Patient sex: F
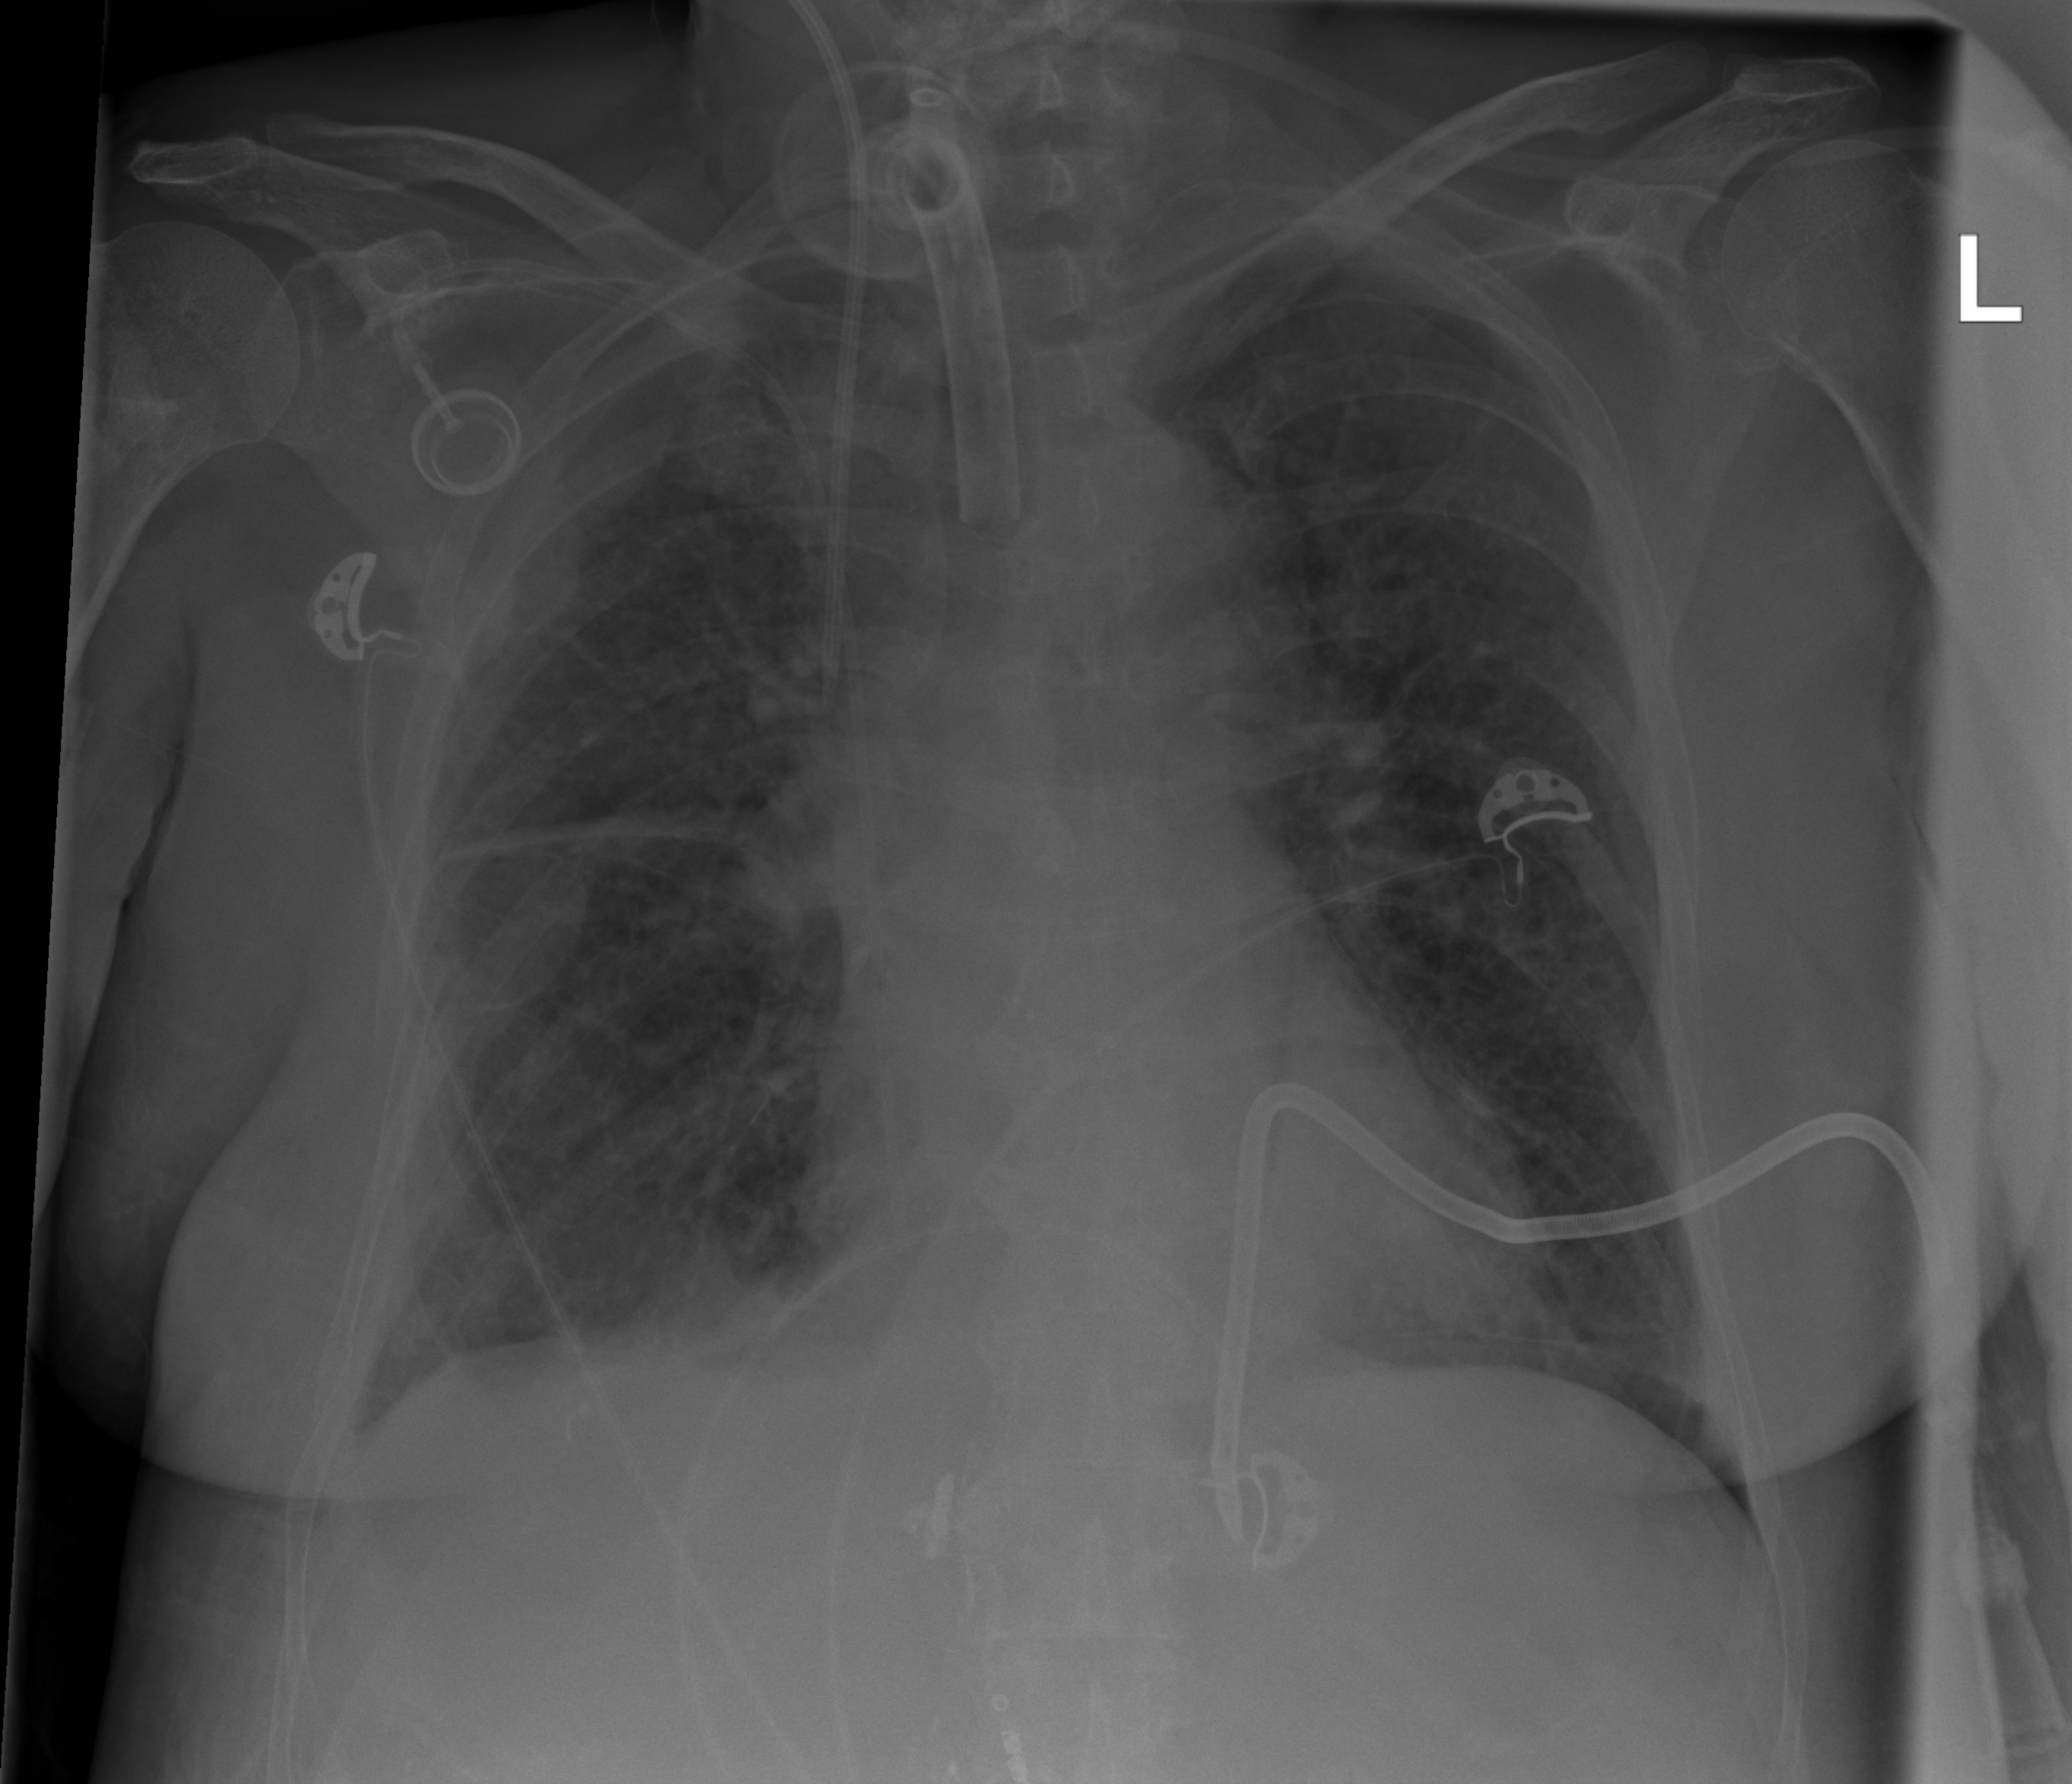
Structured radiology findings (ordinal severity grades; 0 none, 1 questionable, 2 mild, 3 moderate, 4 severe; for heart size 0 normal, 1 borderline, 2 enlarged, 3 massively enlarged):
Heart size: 1
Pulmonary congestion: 2
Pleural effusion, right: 2
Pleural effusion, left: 1
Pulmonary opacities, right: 2
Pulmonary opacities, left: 2
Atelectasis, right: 2
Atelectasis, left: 2